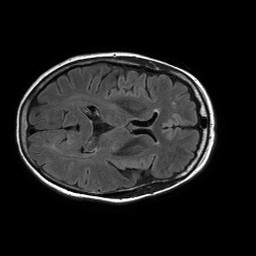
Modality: FLAIR
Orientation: axial
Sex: female
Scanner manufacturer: philips
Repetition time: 11 s
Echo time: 0.125 s